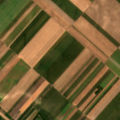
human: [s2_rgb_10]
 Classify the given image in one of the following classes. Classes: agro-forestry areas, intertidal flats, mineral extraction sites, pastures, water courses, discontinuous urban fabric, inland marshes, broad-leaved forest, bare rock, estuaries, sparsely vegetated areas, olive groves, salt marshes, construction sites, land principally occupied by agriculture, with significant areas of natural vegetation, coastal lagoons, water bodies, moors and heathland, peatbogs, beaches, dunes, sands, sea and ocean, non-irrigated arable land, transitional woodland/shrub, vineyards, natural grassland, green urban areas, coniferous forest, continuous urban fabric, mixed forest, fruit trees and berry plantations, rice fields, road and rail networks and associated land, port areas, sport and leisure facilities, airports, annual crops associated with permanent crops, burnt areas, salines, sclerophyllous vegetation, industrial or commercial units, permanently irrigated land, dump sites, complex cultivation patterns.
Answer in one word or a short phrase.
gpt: non-irrigated arable land, land principally occupied by agriculture, with significant areas of natural vegetation